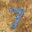
Label: 7